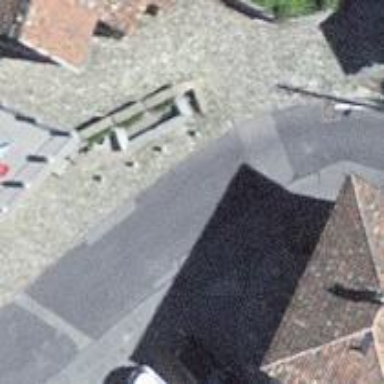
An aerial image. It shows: Historic lavoir amenity.